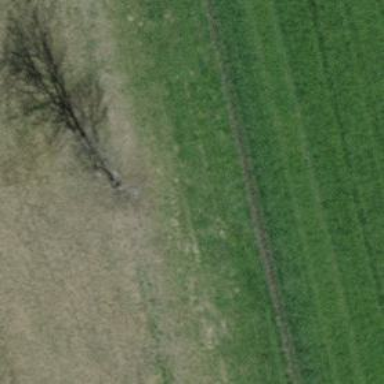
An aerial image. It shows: Beautiful tree in nature.